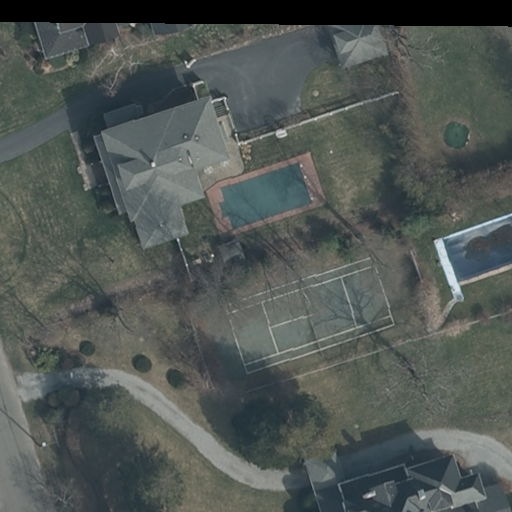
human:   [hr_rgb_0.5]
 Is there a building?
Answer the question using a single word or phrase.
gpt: yes

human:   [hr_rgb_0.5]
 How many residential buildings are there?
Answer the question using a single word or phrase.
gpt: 4

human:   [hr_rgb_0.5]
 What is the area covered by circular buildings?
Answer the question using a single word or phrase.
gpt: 0m2

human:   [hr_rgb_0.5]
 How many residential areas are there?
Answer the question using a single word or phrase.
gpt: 1

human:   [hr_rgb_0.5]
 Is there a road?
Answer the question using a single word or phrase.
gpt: yes

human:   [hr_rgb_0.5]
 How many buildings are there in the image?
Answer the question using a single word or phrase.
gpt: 4

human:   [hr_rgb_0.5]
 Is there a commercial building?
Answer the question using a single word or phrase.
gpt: no

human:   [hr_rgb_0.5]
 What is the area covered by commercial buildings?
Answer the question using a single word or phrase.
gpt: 0m2

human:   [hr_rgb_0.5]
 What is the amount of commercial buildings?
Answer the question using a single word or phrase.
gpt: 0

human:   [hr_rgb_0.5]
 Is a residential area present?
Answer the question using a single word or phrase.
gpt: yes

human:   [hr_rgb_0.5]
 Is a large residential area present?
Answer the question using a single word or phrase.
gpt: yes

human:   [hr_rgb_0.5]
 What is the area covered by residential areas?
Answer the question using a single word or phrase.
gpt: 10595m2

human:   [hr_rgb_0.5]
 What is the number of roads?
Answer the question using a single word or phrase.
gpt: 1

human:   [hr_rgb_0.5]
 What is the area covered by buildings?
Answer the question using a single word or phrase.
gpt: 1395m2

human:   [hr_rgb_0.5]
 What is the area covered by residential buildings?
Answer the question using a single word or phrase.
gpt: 1395m2

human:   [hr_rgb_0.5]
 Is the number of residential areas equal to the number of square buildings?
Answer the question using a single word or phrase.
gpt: no

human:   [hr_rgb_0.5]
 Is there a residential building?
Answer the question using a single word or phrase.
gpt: yes

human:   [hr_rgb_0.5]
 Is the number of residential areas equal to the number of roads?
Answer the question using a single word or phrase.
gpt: yes

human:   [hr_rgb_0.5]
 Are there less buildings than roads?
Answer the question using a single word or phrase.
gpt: no

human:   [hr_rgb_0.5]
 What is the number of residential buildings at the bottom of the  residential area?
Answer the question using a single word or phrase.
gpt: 0

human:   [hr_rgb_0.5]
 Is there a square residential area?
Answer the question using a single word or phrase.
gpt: no

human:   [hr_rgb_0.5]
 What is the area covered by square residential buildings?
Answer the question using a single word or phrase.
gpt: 0m2

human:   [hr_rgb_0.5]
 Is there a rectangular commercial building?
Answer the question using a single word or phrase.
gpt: no

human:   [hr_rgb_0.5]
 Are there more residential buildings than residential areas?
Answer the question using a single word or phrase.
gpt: yes

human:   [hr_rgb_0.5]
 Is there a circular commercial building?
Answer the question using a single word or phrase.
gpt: no

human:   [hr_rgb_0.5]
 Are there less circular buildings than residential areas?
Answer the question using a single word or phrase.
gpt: yes

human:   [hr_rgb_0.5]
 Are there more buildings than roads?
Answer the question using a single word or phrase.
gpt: yes

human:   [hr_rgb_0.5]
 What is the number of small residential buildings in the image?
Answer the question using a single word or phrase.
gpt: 0

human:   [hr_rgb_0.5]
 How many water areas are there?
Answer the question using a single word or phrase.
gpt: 0

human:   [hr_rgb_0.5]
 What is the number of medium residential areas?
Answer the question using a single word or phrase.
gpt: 0

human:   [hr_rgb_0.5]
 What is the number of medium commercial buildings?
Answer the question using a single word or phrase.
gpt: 0

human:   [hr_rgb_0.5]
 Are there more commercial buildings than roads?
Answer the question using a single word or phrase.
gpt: no

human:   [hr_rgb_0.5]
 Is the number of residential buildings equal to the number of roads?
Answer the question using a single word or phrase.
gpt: no

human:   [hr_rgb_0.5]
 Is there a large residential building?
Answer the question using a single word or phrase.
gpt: yes

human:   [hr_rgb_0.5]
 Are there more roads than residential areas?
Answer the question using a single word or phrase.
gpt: no

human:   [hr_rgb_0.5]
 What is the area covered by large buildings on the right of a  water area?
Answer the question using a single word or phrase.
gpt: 0m2

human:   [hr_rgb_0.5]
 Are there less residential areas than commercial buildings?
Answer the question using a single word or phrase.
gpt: no

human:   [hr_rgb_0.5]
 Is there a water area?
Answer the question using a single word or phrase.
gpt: no

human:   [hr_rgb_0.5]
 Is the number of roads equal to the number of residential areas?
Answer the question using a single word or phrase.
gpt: yes

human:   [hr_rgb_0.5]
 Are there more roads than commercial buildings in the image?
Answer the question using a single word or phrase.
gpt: yes

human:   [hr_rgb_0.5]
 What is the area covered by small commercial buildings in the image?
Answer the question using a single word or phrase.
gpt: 0m2

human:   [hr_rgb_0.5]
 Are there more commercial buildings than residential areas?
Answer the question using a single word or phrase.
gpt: no

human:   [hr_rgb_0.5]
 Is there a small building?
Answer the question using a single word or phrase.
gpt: no

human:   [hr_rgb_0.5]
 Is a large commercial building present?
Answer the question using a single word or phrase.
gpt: no

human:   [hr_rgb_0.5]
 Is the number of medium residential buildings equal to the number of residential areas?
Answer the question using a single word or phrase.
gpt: no

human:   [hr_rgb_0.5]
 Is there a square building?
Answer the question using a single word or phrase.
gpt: no

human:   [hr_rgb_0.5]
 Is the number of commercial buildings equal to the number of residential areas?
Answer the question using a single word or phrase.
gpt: no

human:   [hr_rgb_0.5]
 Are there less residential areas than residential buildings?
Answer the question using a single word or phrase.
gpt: yes

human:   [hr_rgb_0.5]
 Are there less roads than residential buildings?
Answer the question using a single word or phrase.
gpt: yes

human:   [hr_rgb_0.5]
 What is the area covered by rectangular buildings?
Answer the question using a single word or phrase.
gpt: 114m2

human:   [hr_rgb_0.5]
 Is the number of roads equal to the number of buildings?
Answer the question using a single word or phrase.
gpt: no

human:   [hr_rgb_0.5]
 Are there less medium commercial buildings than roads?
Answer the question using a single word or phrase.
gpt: yes

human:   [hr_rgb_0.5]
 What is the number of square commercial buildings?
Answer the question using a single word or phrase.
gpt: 0

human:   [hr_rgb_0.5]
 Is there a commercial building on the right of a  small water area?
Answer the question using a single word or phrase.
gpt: no

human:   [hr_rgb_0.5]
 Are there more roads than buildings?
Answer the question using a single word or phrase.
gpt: no

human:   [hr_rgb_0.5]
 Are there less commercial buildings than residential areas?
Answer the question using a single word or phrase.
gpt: yes

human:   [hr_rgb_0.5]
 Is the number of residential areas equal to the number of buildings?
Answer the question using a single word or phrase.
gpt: no

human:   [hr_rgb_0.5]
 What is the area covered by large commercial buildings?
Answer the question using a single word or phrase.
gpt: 0m2

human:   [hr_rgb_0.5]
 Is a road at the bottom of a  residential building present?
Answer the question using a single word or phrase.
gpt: yes

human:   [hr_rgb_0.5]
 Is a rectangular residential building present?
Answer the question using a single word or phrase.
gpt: yes

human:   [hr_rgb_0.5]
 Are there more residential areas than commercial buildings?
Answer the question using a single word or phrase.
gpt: yes

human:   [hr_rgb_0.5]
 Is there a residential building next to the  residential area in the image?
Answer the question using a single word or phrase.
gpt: yes

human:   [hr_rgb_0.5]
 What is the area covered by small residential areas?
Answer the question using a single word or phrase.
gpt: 0m2

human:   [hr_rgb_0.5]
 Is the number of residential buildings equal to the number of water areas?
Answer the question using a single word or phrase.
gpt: no